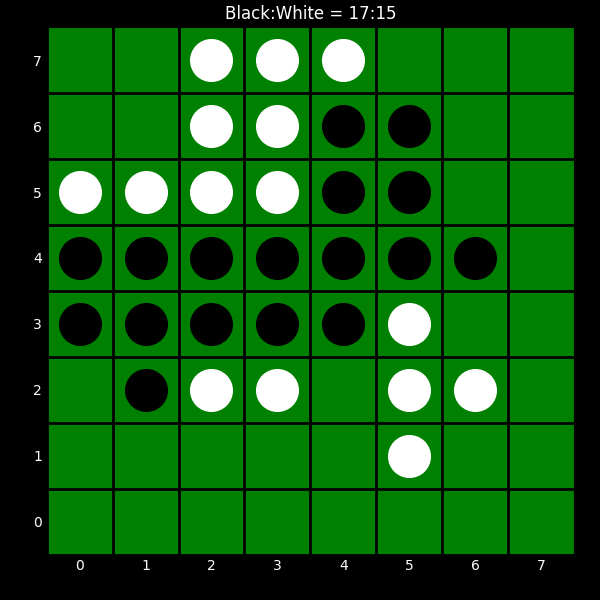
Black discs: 17
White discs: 15